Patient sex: M
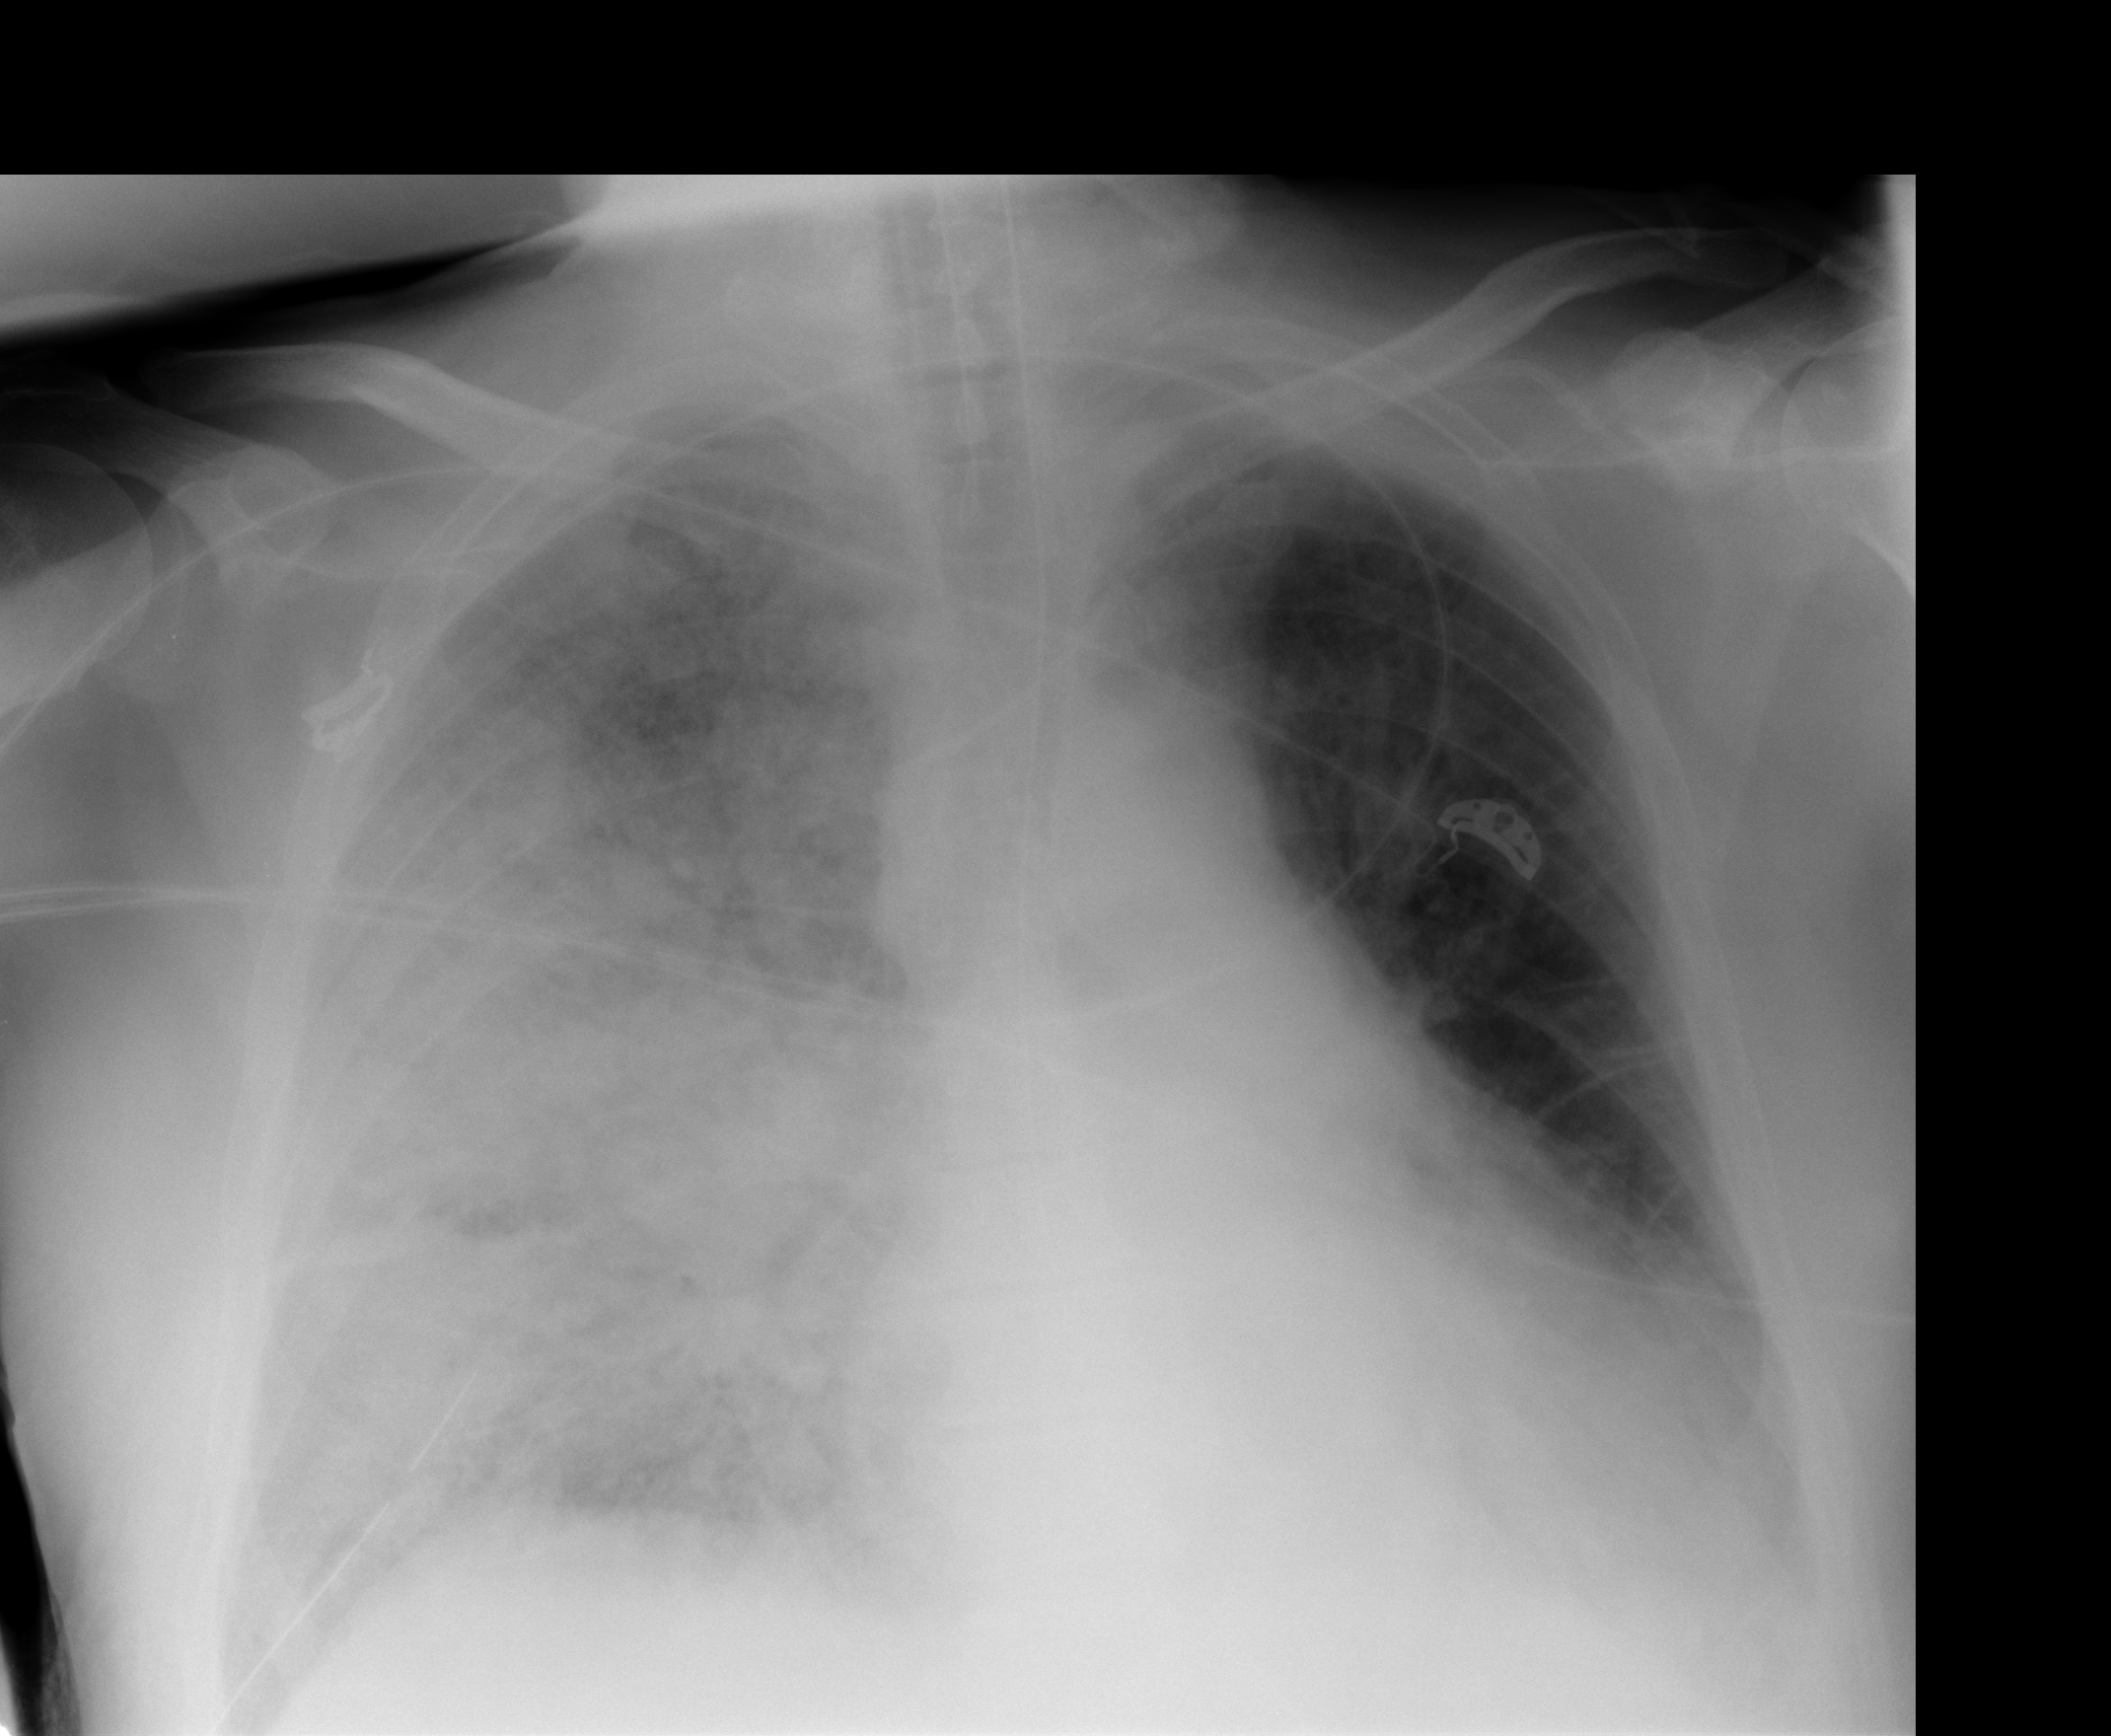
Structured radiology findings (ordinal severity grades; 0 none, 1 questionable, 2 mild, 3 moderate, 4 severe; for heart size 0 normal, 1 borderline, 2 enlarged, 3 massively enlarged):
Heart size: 2
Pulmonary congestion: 2
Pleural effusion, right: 2
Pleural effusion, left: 2
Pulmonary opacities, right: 4
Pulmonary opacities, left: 2
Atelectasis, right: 2
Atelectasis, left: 2